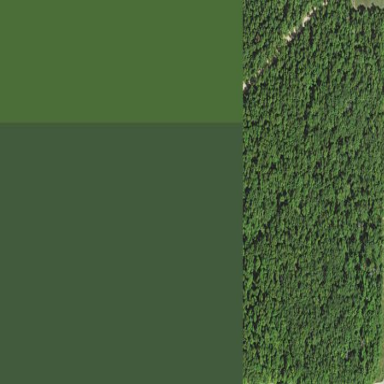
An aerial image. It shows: Mixed woodland with various types of leaves.